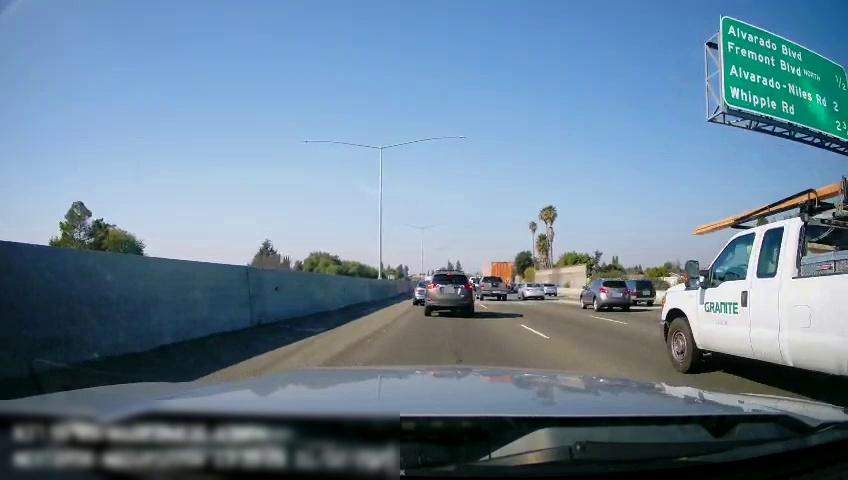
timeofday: Day
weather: Sunny
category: Drivable Space
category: Vehicles | Truck
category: Vehicles | Car
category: Vehicles | Car
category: Vehicles | Car
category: Vehicles | SUV
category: Vehicles | SUV
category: Vehicles | Truck
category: Vehicles | Truck
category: Vehicles | Car
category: Vehicles | SUV
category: Lanes | Alternate Lane
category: Lanes | Current Lane
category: Traffic | Signs